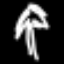
Label: palm tree